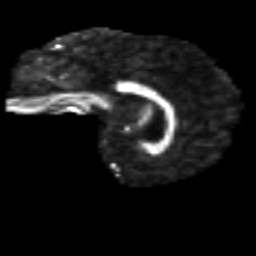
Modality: FA
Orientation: sagittal
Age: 47
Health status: ill
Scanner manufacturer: philips
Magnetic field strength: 3 T
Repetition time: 9 s
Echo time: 0.127 s